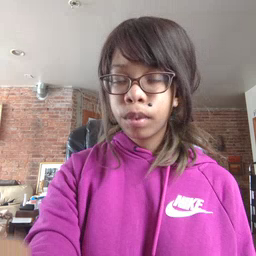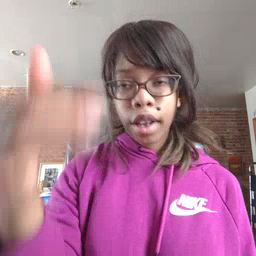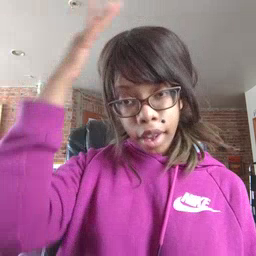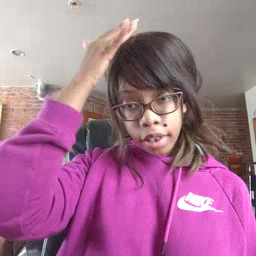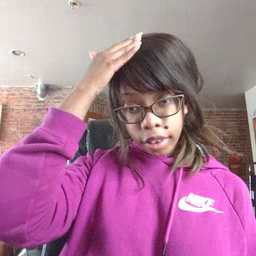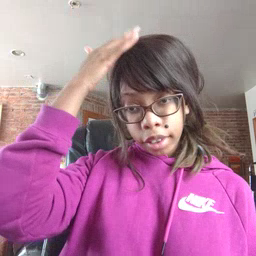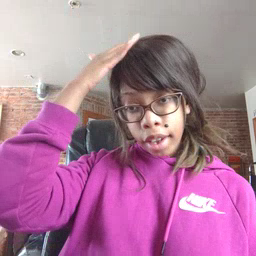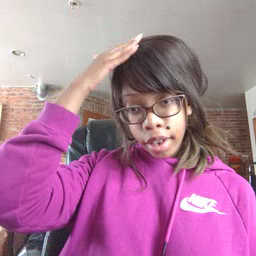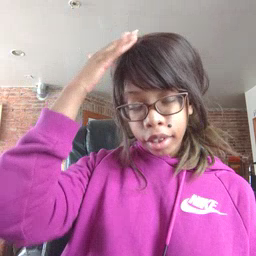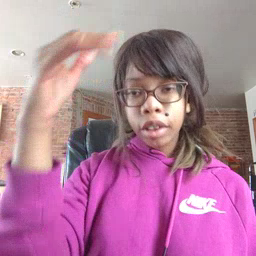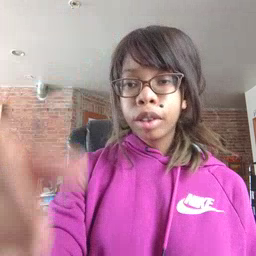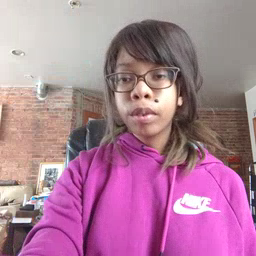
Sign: hat